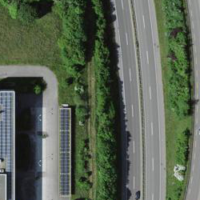
EUNIS habitat code: 57
Species observed at this site:
Symphoricarpos albus